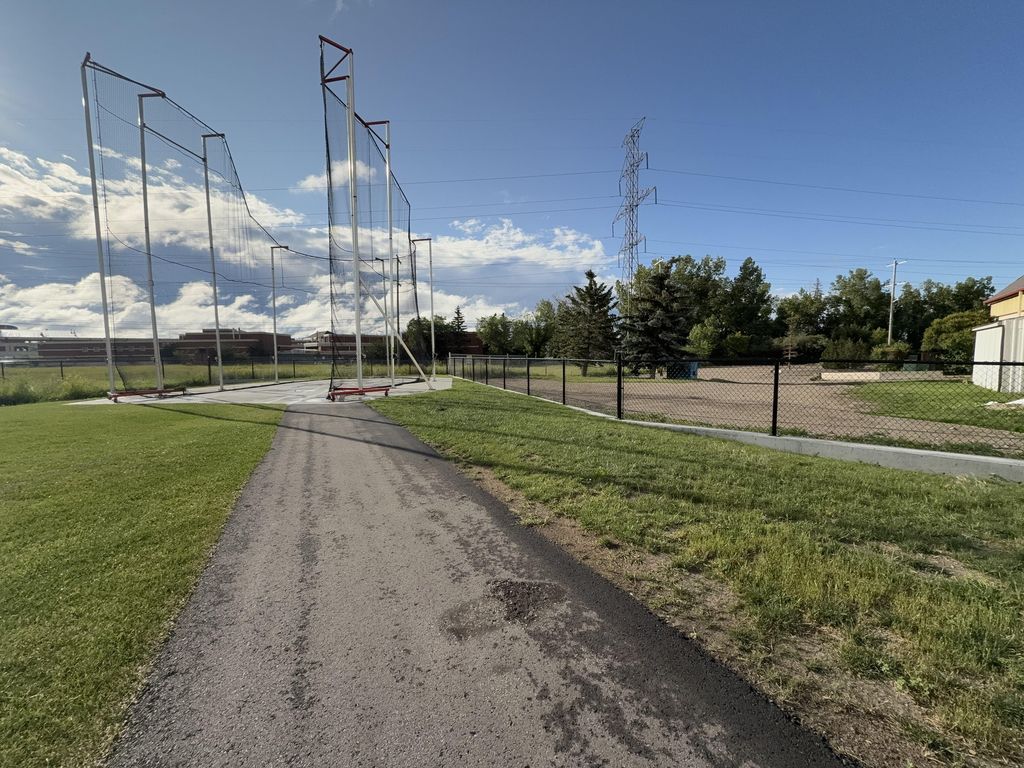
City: calgary